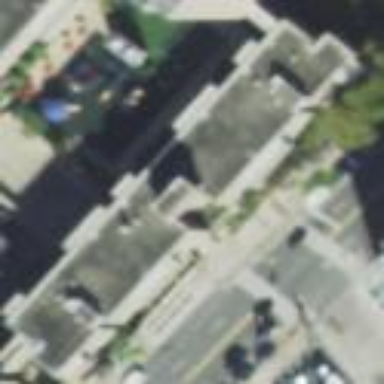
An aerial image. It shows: Building with apartments. It has flat concrete roof.